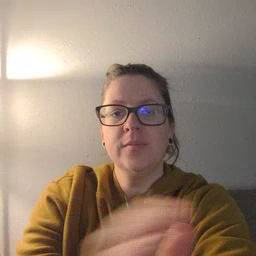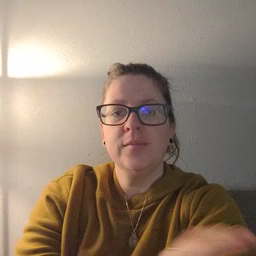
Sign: hungry